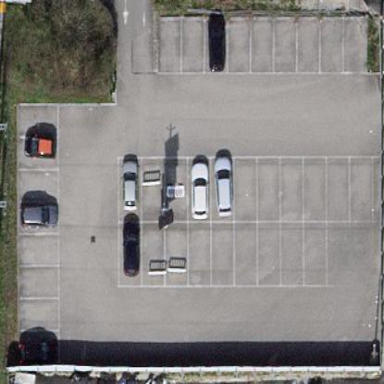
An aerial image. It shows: Park and ride parking facility with surface parking.